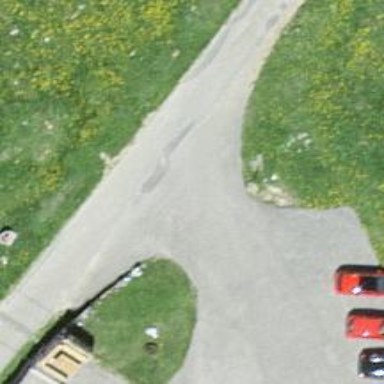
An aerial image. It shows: Road serving as parking aisle.